Brain MRI, t1w sequence, axial 2D slice.
Patient: age 42, sex F, weight 78 kg, height 1.78 m
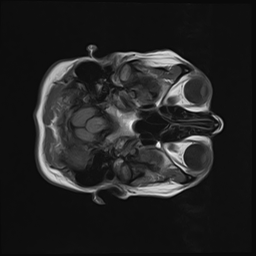